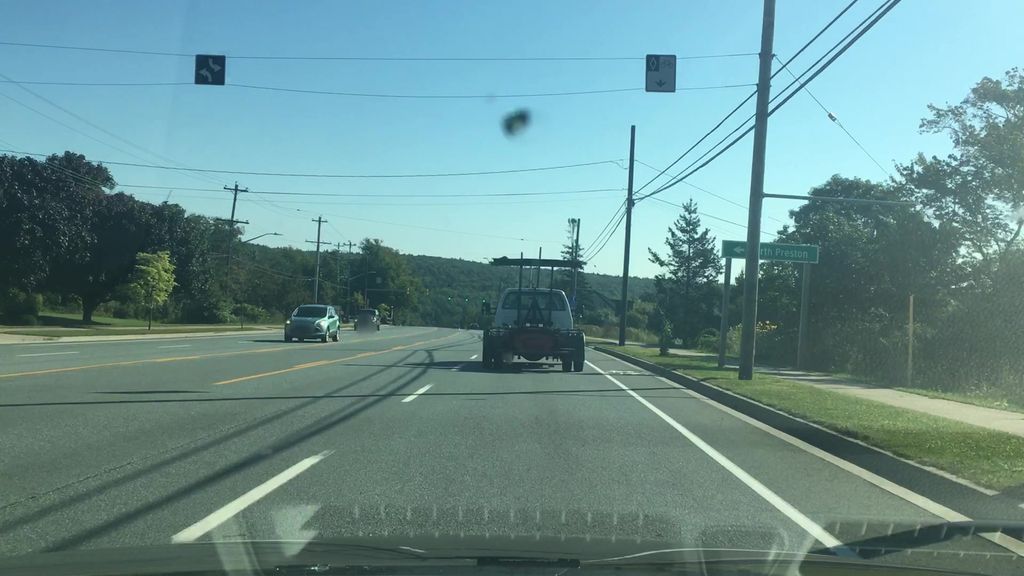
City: halifax